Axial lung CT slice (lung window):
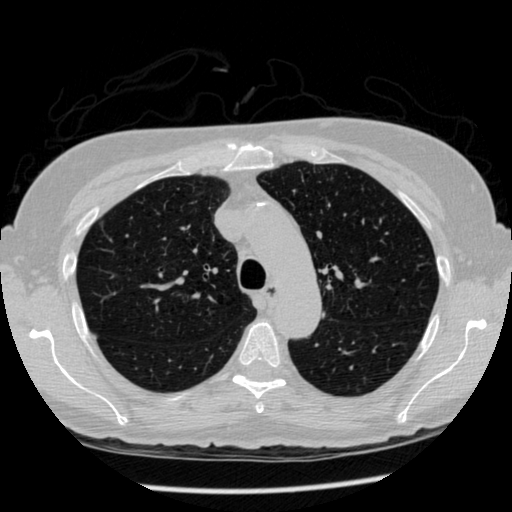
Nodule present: no